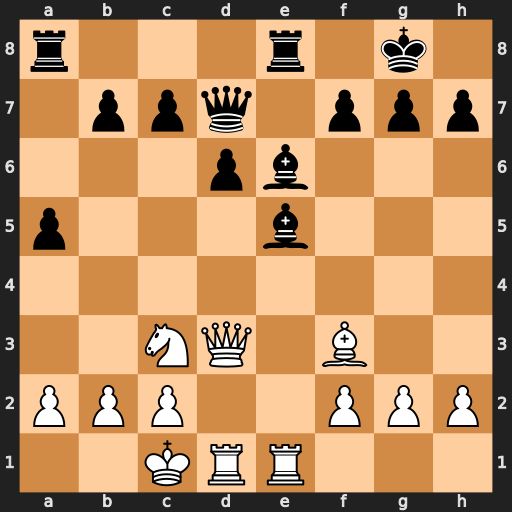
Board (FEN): r3r1k1/1ppq1ppp/3pb3/p3b3/8/2NQ1B2/PPP2PPP/2KRR3
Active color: w
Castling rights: -
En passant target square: -
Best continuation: Rxe5 dxe5 Qxd7 Bxd7 Rxd7